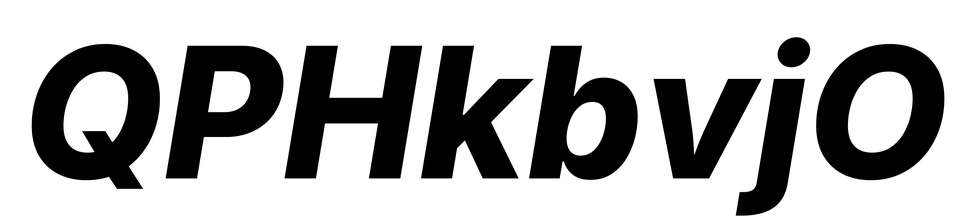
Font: Inter-Italic_ExtraBold_Italic